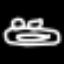
Label: frog